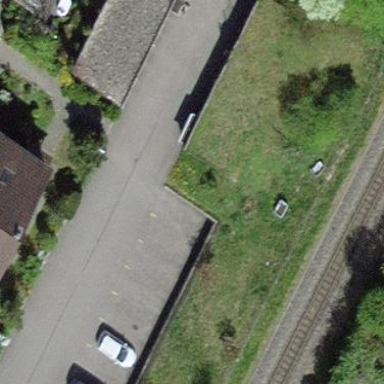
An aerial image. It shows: Garages with flat grass roof.